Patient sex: M
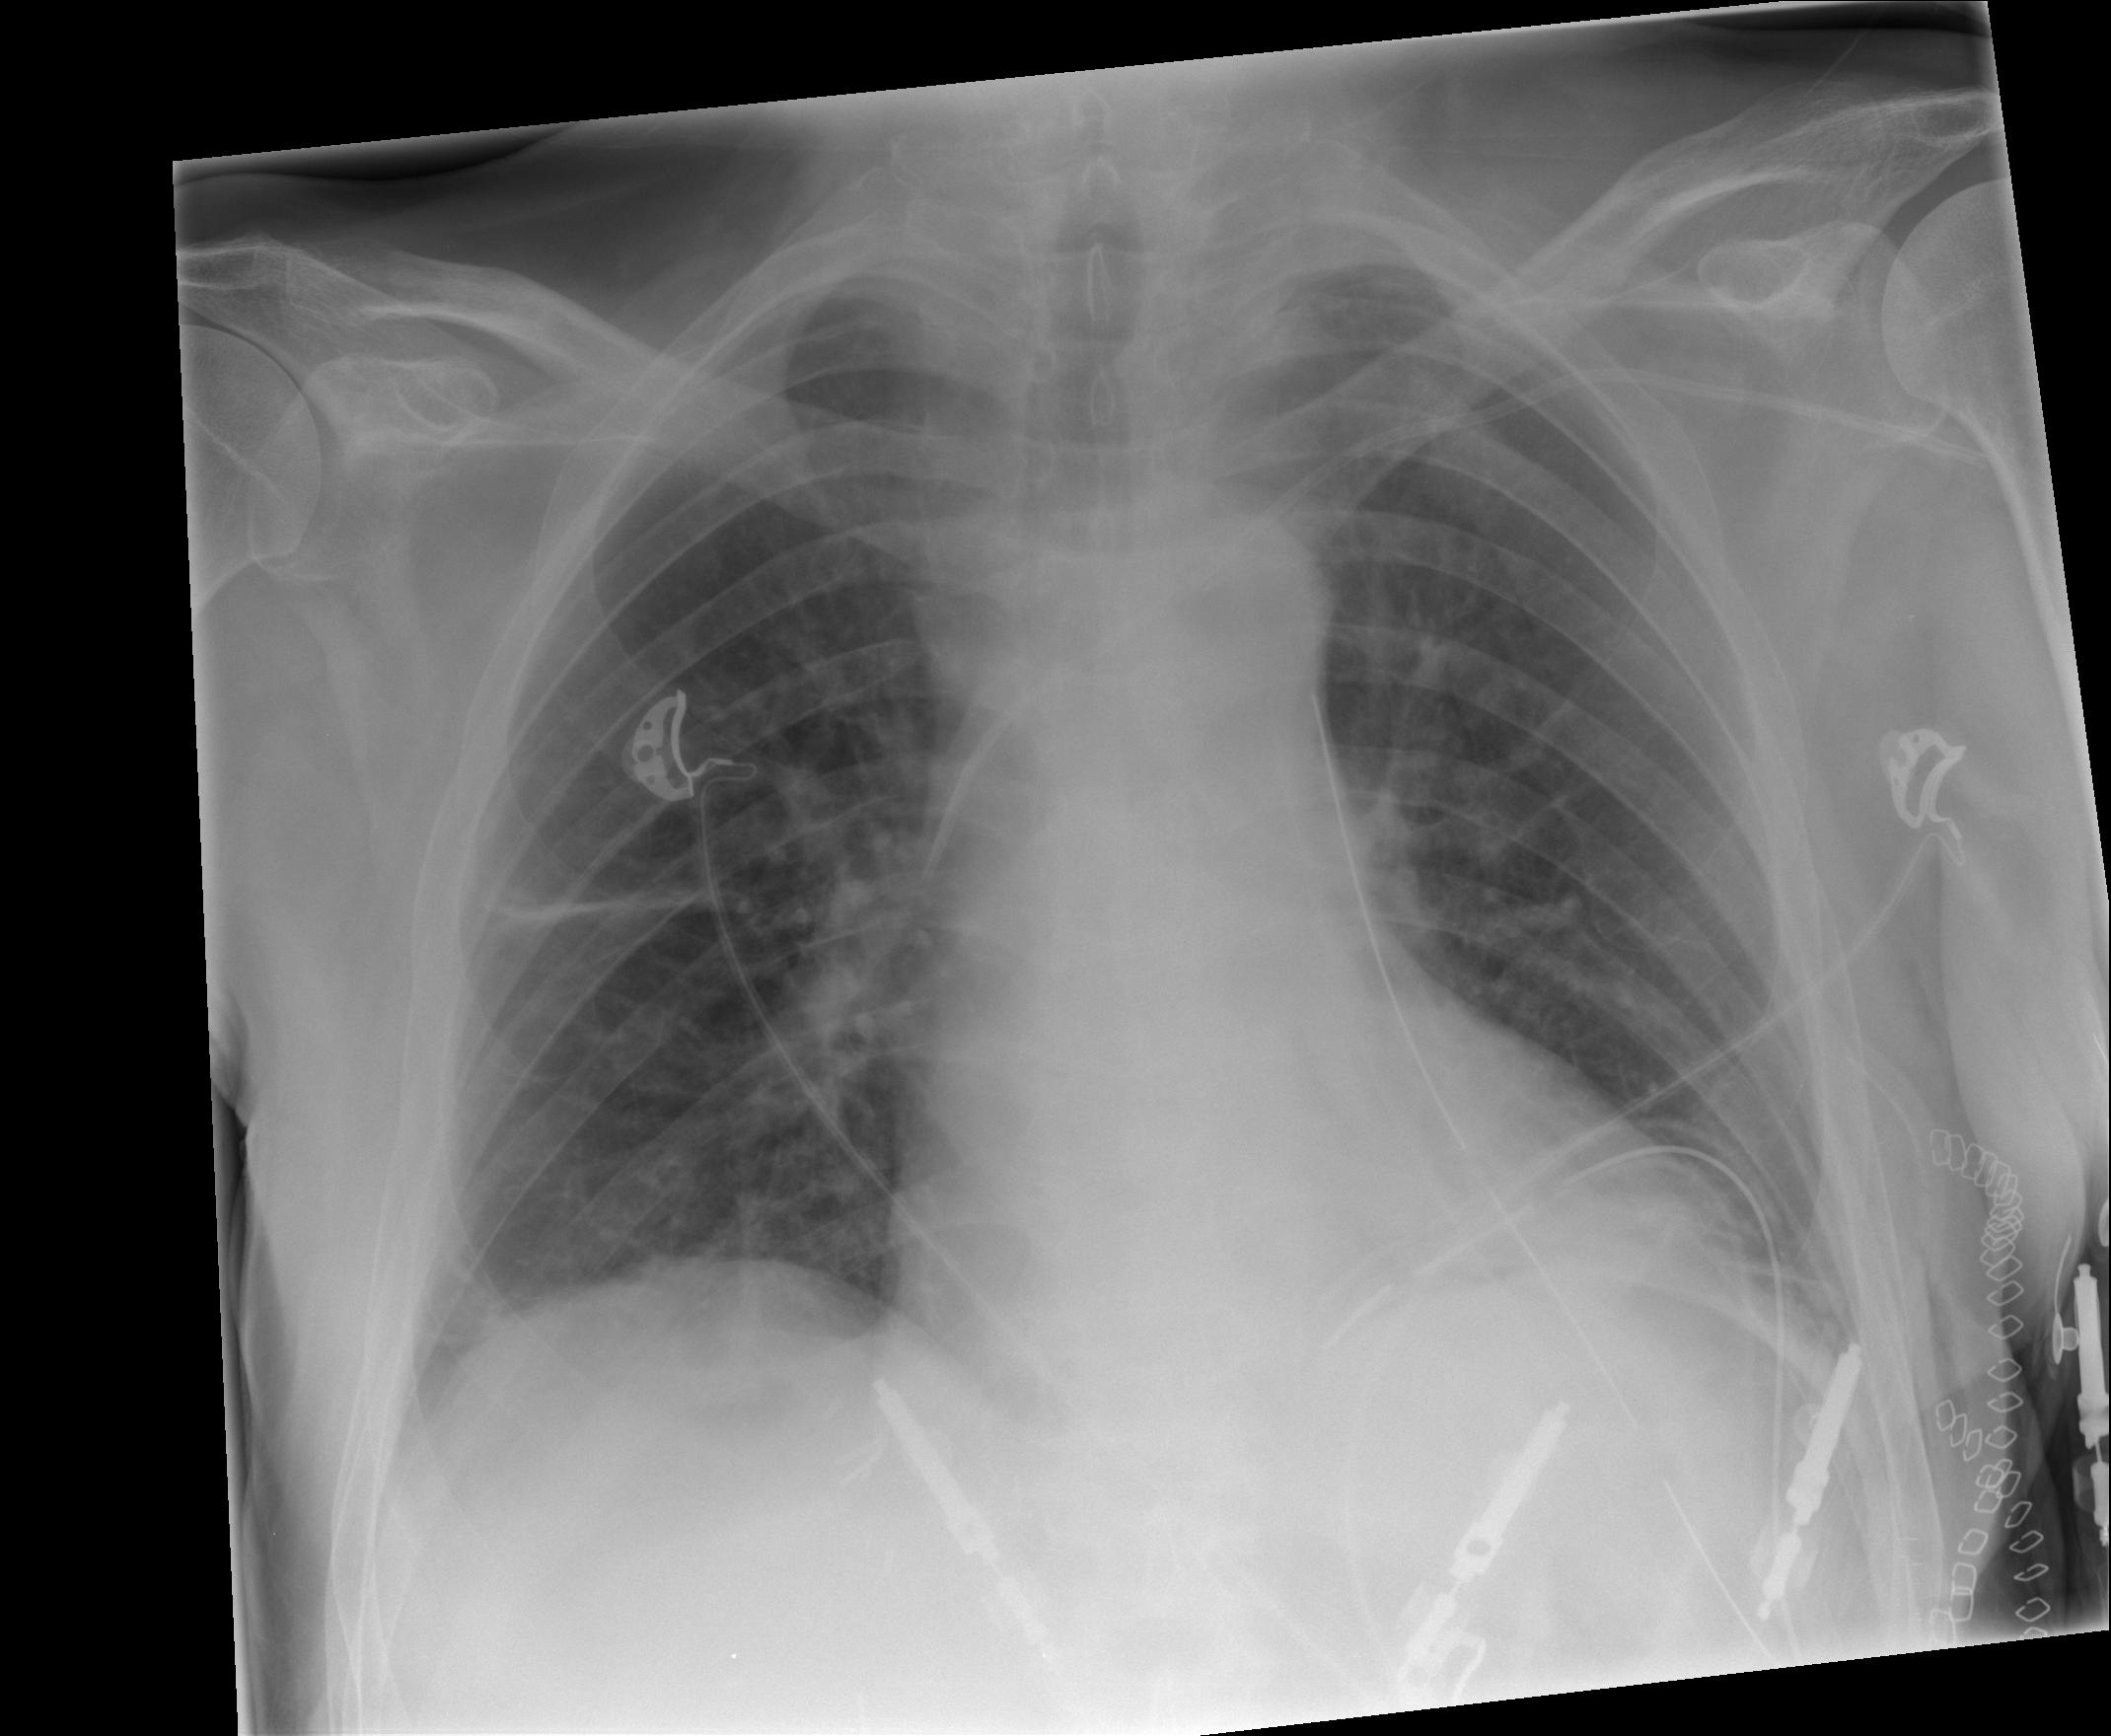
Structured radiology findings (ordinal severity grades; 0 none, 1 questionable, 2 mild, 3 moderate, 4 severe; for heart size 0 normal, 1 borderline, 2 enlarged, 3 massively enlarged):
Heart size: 0
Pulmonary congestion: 0
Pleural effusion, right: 1
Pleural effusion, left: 1
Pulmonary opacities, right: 0
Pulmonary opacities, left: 0
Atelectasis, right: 2
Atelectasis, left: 2